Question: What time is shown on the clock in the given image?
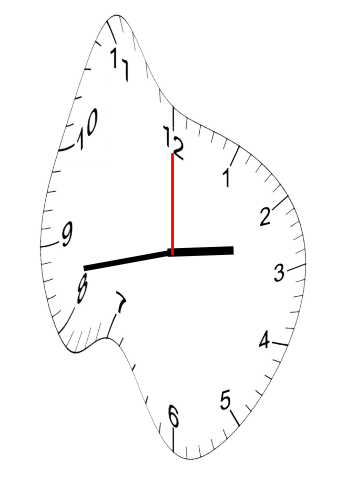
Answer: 02:43:00